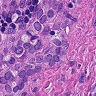
Metastatic tissue present: yes